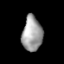
Tissue: lung
Cell type: Endothelial cells
Senescence score: 0.5556
Nuclear area (px): 684
Mean DAPI intensity: 160.104